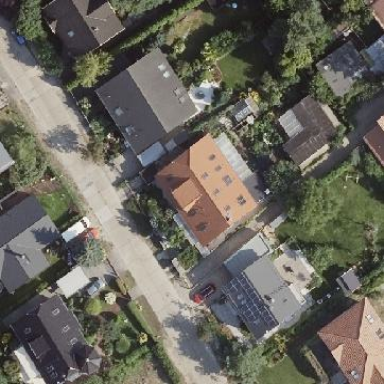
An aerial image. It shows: Half-hipped roof on semi-detached house.